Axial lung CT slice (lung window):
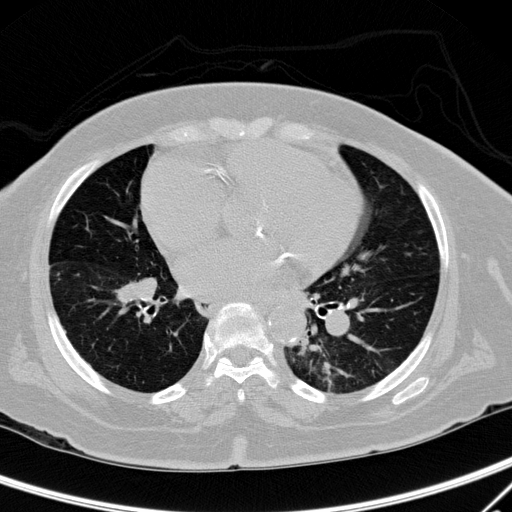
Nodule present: no